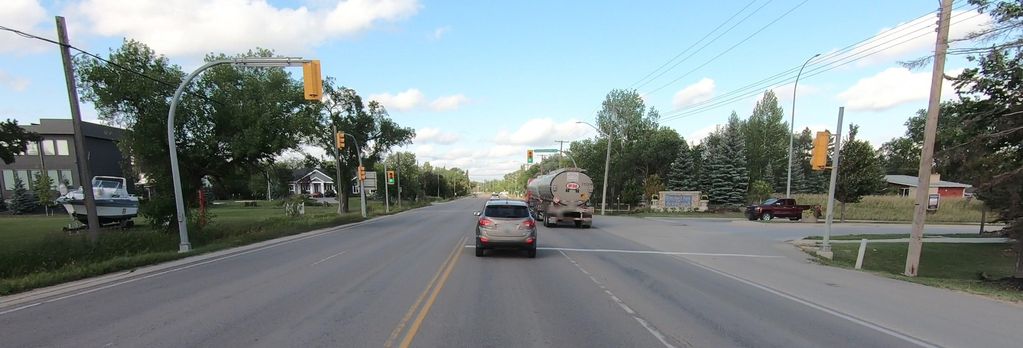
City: winnipeg